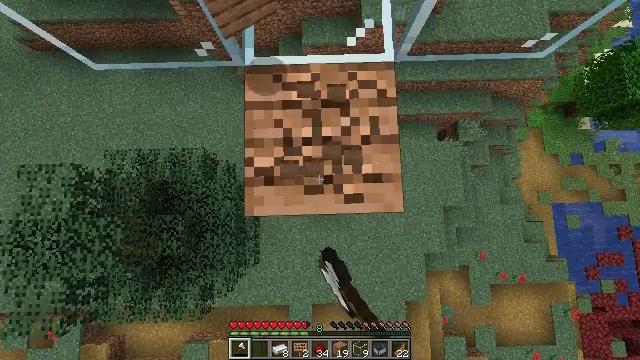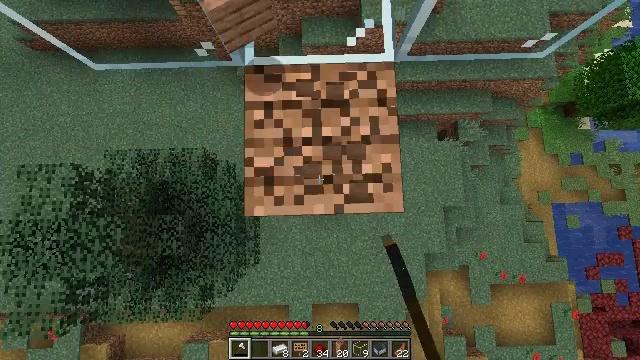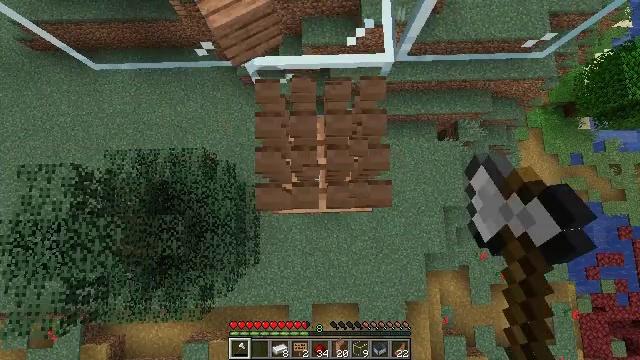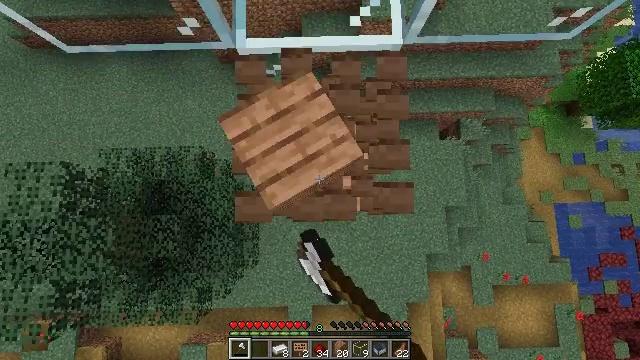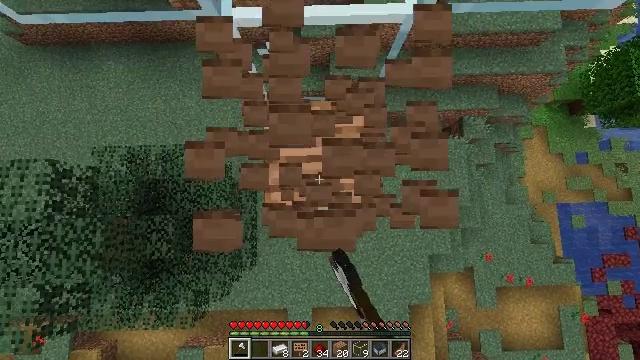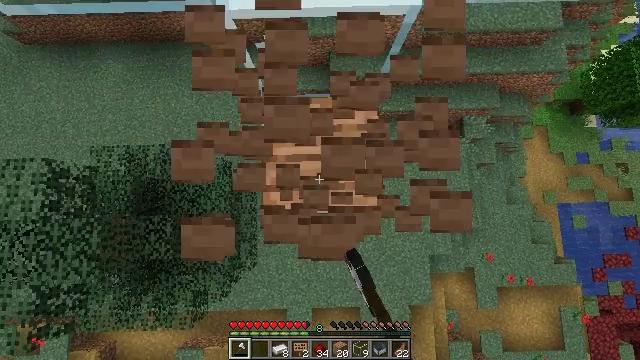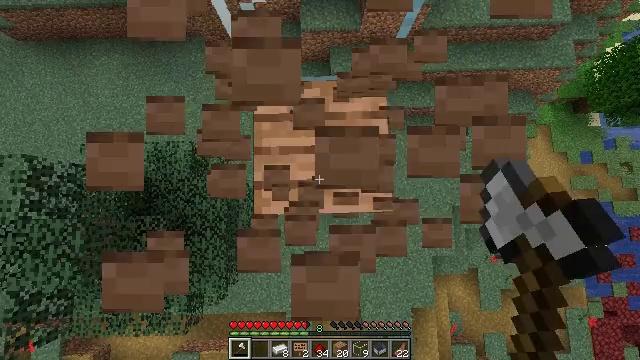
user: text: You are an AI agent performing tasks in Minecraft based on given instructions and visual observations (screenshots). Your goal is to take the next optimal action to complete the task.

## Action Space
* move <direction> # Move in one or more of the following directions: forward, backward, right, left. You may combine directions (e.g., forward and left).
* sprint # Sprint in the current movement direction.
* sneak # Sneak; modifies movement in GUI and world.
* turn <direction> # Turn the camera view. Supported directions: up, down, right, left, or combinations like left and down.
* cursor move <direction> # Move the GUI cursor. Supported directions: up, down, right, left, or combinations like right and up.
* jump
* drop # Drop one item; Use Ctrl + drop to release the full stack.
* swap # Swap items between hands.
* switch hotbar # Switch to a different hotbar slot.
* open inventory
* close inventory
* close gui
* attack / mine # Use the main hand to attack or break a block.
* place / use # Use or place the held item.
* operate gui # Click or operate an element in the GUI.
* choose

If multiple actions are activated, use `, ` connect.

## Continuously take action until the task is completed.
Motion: motion action
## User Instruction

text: Harvest jungle planks from a wall or floor.
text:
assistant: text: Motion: attack / mine
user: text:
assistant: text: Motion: attack / mine
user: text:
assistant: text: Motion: attack / mine
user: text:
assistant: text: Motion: attack / mine
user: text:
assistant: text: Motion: attack / mine
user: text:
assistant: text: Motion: attack / mine
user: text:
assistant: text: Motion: attack / mine